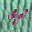
Label: 4